Question: Given the first 35 numbers in a 36-square grid, find the smallest positive integer such that all the numbers in the 36-square grid can be divided into two parts of 18 numbers + 18 numbers, where the sum of the two parts is equal.
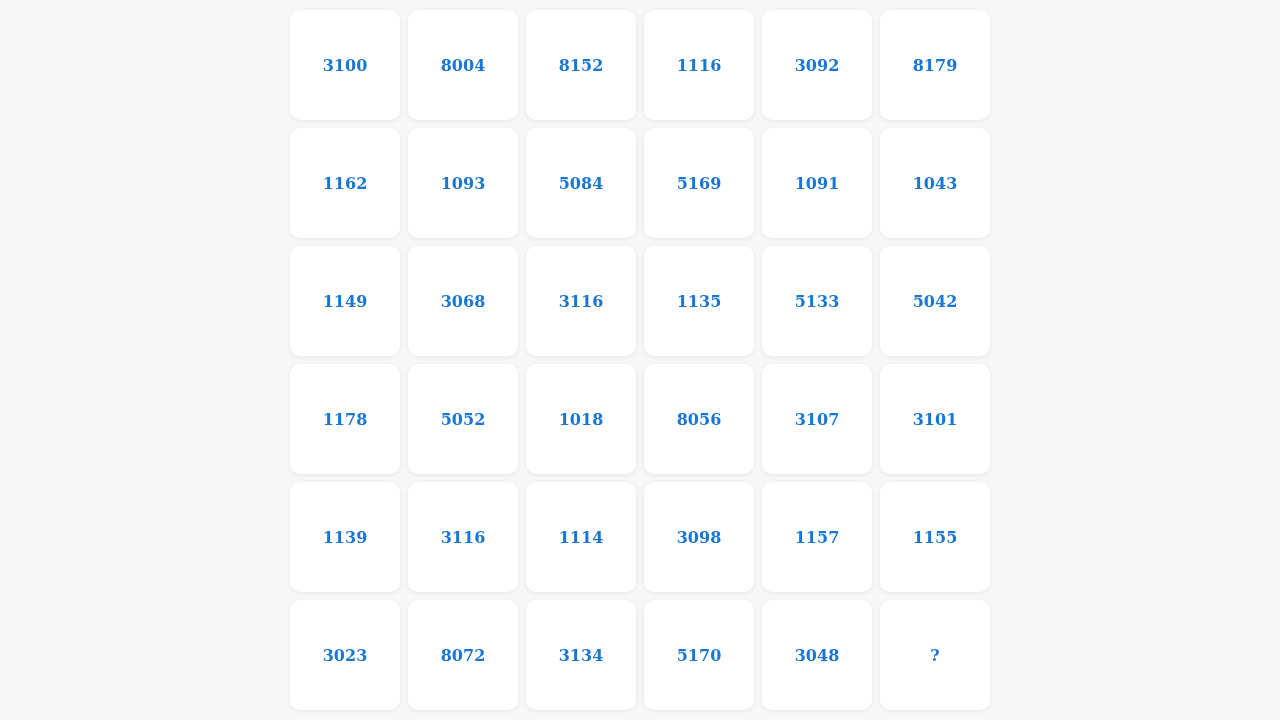
Answer: 0